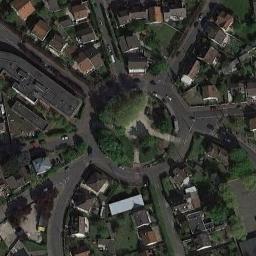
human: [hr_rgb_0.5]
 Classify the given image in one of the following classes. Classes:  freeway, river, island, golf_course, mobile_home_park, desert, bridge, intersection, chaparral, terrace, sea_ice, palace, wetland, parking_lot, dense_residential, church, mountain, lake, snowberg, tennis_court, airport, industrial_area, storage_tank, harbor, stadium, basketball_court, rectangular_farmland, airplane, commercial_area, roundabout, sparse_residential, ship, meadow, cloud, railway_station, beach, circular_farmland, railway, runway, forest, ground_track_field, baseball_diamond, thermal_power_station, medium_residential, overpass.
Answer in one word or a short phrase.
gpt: roundabout